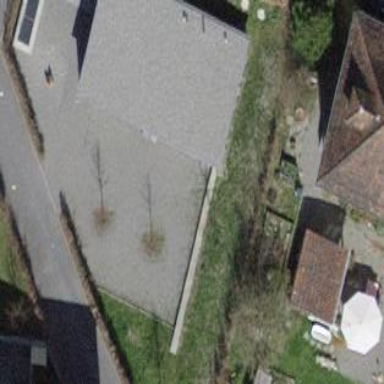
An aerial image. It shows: Group of garages.